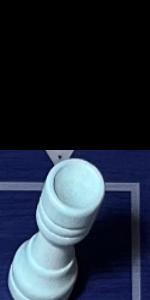
Label: Rook_White